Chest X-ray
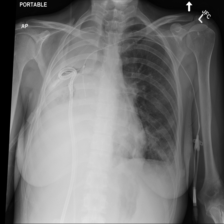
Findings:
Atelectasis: negative
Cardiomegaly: negative
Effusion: negative
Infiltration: positive
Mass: negative
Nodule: negative
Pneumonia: negative
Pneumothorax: negative
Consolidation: negative
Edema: negative
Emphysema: negative
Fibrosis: negative
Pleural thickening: negative
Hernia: negative